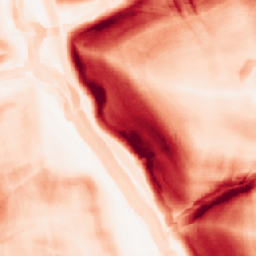
Category: morphological
Decomposition family: morphological_square
Decomposition parameters: operation: gradient
size: 10
Upsampling method: area
Upsampling parameters: scale: 8
Upsampling scale: 8